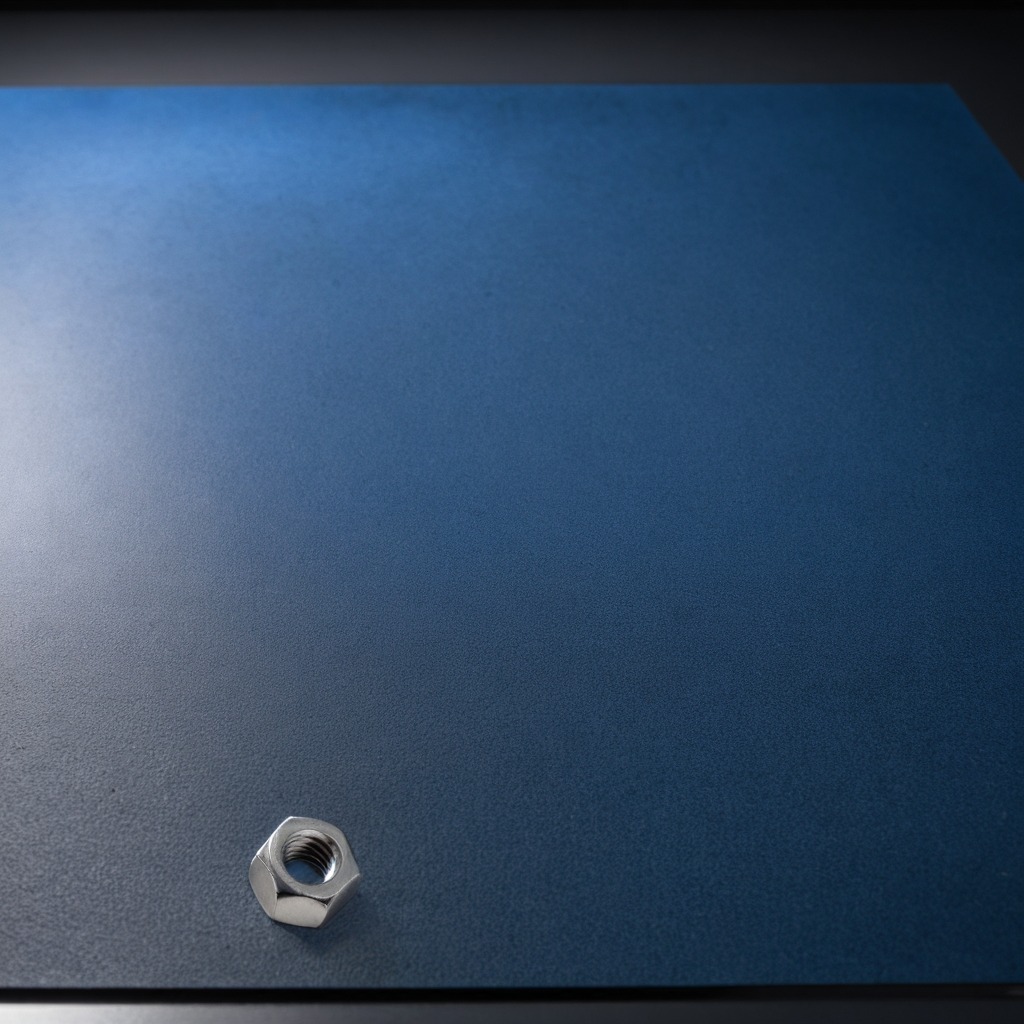
A metal nut is lying on the granite tabletop.